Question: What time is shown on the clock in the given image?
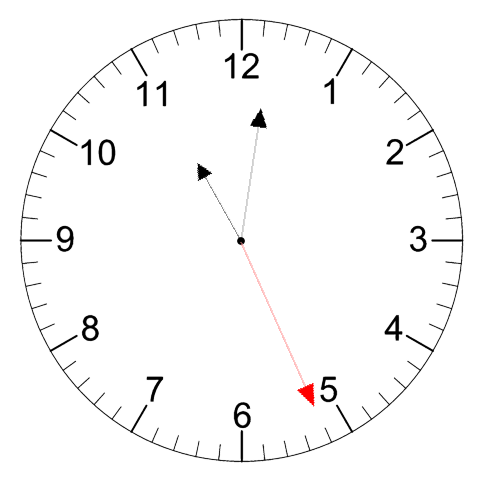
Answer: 11:01:26